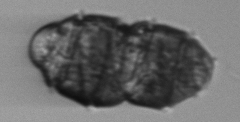
Label: Margalefidinium